Field crop: tomato
Growth stage: 1
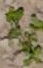
Species: portulaca